Question: I am trying to converts a sequence of multibyte characters to a corresponding sequence of wide characters using the 'mbstowcs_s' function. But I keep having the following heap corruption problem. Can anyone tell me how to fix that?

Here is a sample code. When debugging, it is always the line 'delete wc_name' causing the problem. I know it shouldn't be it.
'''
#include <Windows.h>
#include <iostream>
#include <string>
int main (int argc, char *argv[]) {
size_t returnValue; // The number of characters converted.
const size_t sizeInWords = 50; // The size of the wcstr buffer in words
const char* c_name = "nanana"; // The address of a sequence of characters
wchar_t *wc_name = new wchar_t(50);
errno_t err = mbstowcs_s(&returnValue, wc_name, sizeInWords,
c_name, strlen(c_name) );
wcout << wc_name << endl;
delete wc_name;
return 0;
}
'''
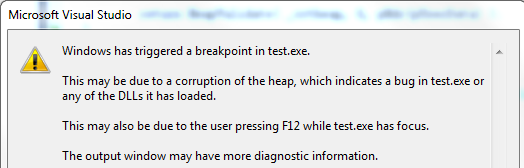
Answer: 'wchar_t *wc_name = new wchar_t(50);' should be 'wchar_t *wc_name = new wchar_t[50];' to allocate an array. And corresponding 'delete wc_name' should be 'delete[] wc_name;'. BTW, if you know the size of the array at compile time itself, there is no need for dynamic memory allocation. You can simply do 'wchar_t wc_name[50];'.